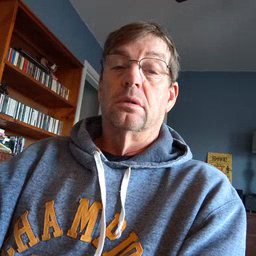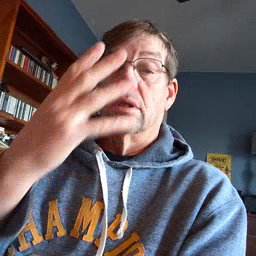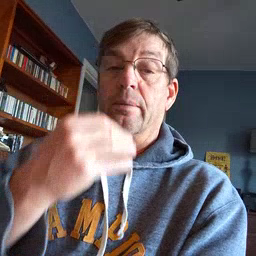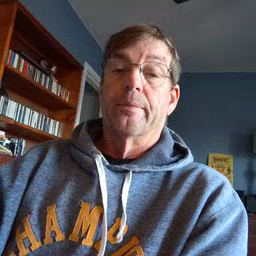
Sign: sleep